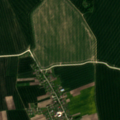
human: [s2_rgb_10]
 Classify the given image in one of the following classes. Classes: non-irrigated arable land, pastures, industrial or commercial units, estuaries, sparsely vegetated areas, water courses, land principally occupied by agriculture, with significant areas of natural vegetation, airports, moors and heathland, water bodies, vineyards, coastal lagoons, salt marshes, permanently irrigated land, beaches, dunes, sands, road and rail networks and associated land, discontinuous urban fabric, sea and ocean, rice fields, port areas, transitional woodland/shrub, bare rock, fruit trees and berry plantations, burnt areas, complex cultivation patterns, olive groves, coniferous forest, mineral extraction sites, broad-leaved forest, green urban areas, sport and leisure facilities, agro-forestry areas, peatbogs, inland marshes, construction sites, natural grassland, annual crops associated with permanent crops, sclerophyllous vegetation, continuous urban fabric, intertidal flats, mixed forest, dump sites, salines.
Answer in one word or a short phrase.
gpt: discontinuous urban fabric, non-irrigated arable land, complex cultivation patterns